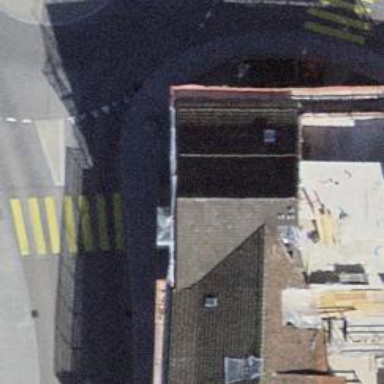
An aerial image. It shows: Restaurant.